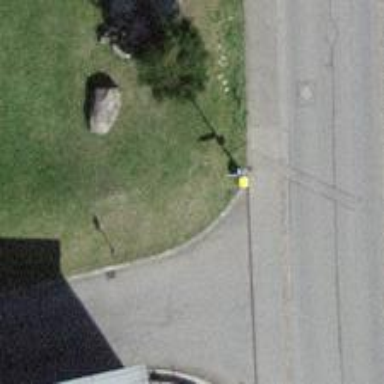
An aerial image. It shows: Post box.